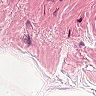
Metastatic tissue present: no